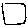
Label: square